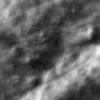
Label: no_change